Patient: sex F, age 75
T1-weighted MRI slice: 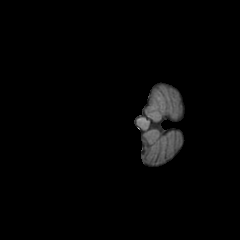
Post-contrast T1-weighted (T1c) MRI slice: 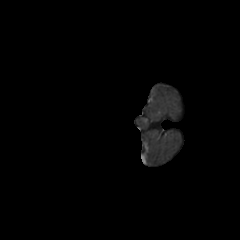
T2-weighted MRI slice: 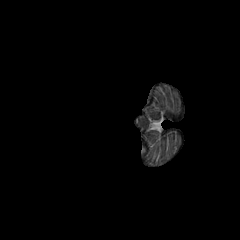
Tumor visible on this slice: no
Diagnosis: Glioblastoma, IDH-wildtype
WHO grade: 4